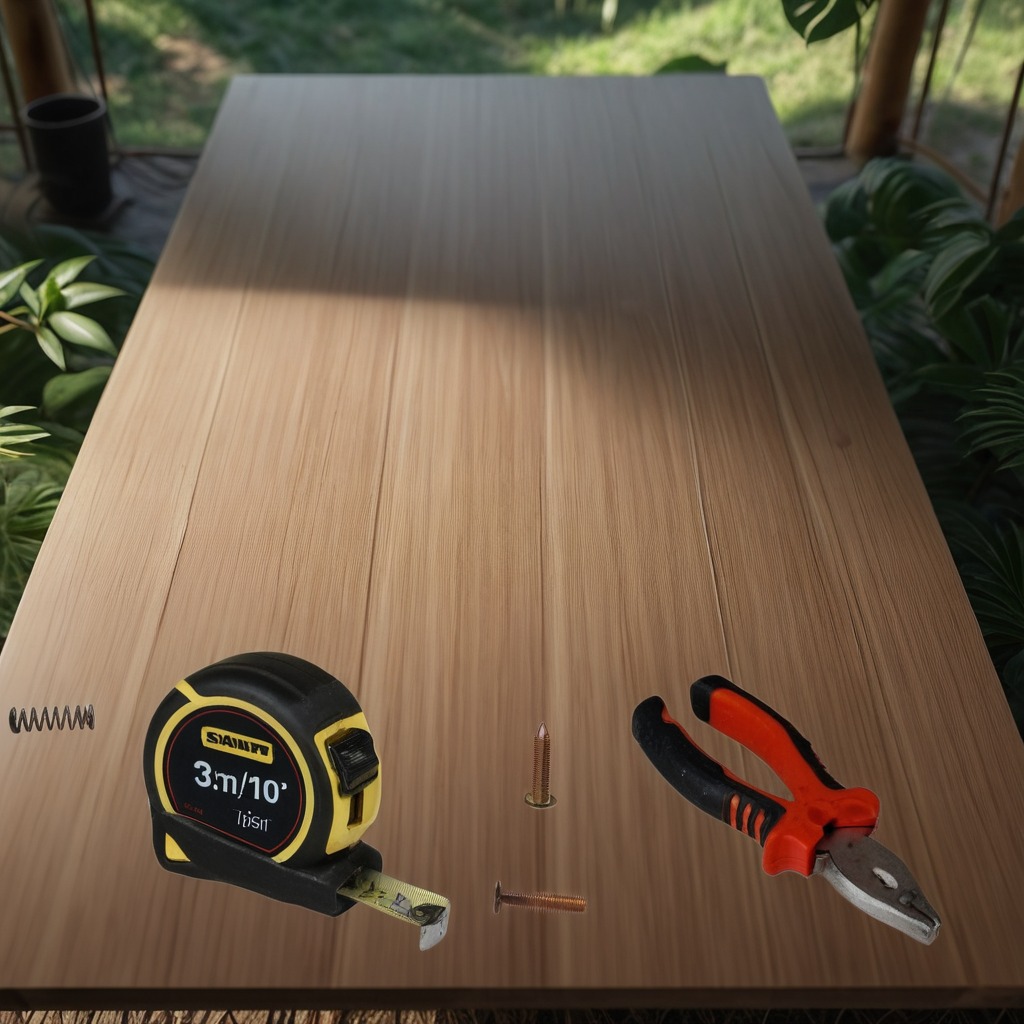
A measuring tape, an iron nail, pliers, and a coiled metal spring are lying on a wooden table inside a jungle field workshop tent.